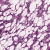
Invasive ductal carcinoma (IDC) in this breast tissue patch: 1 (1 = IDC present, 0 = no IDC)